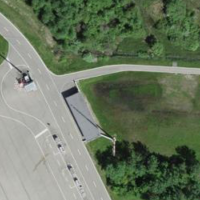
EUNIS habitat code: 57
Species observed at this site:
Aglais io